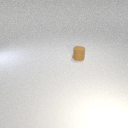
small brown rubber cylinder